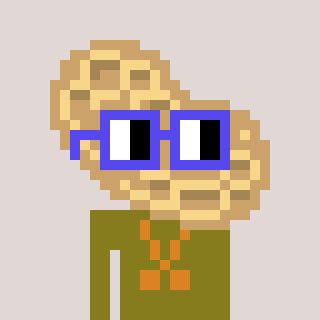
a pixel art character with square blue glasses, a peanut-shaped head and a gunk-colored body on a warm background